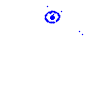
Particle: electron